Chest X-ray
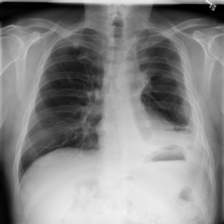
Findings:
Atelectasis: negative
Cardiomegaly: negative
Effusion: positive
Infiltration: positive
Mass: negative
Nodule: negative
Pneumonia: negative
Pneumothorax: negative
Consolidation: negative
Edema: negative
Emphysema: negative
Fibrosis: negative
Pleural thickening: negative
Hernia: negative